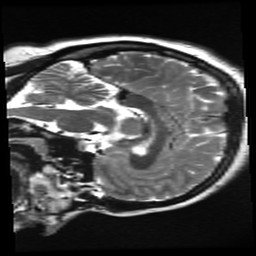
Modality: T2w
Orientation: sagittal
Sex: female
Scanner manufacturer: ge
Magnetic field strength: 3 T
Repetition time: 5 s
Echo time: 0.1015 s